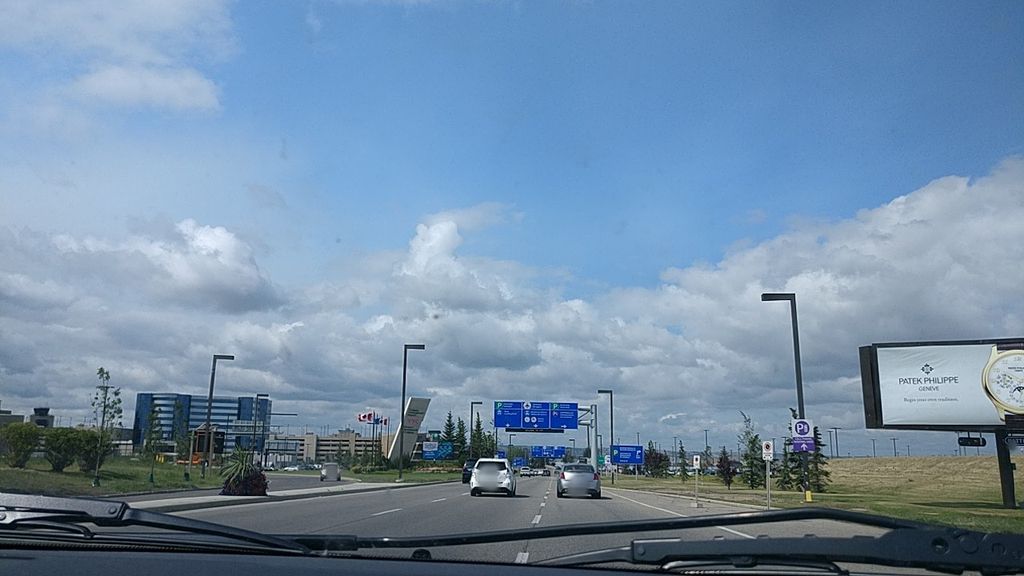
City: calgary